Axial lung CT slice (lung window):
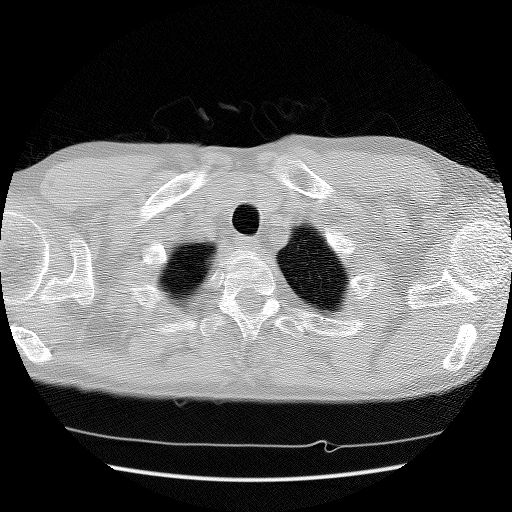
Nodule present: no